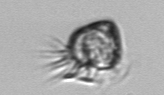
Label: Ciliophora